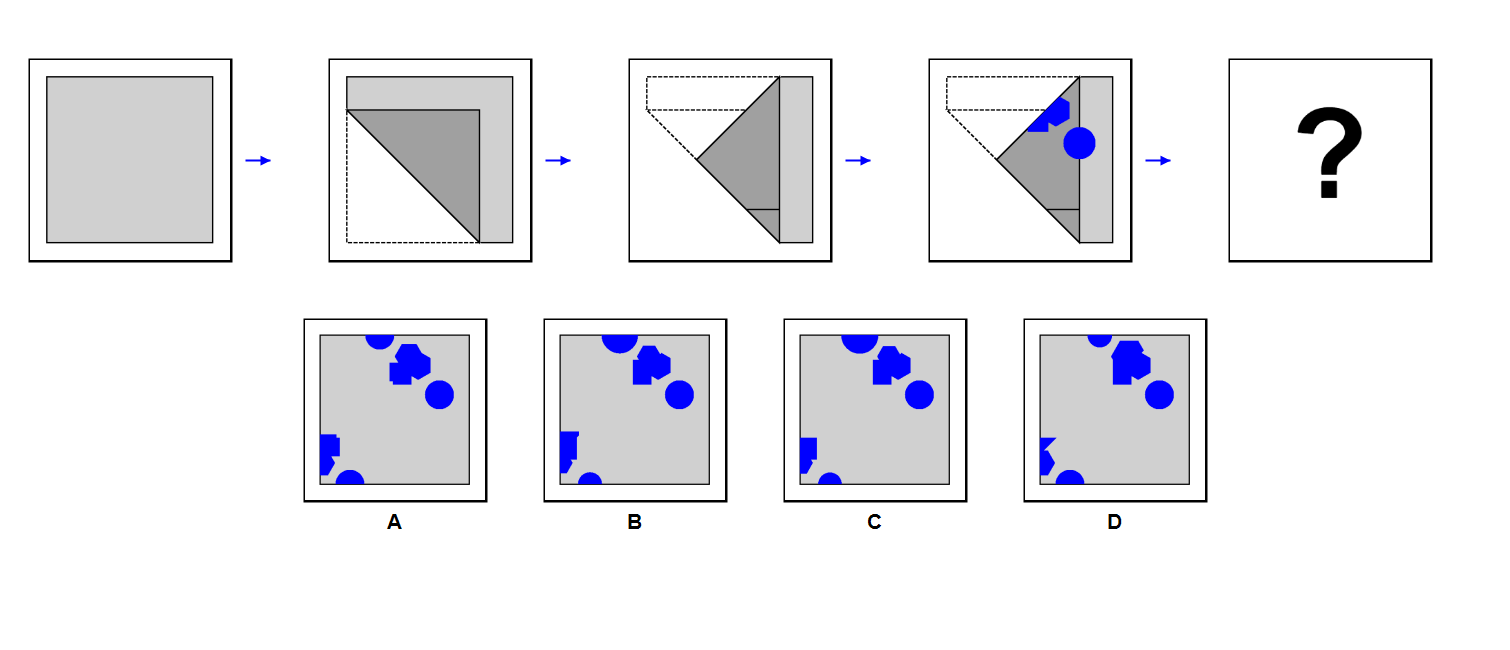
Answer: A